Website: walmart
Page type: account-selection
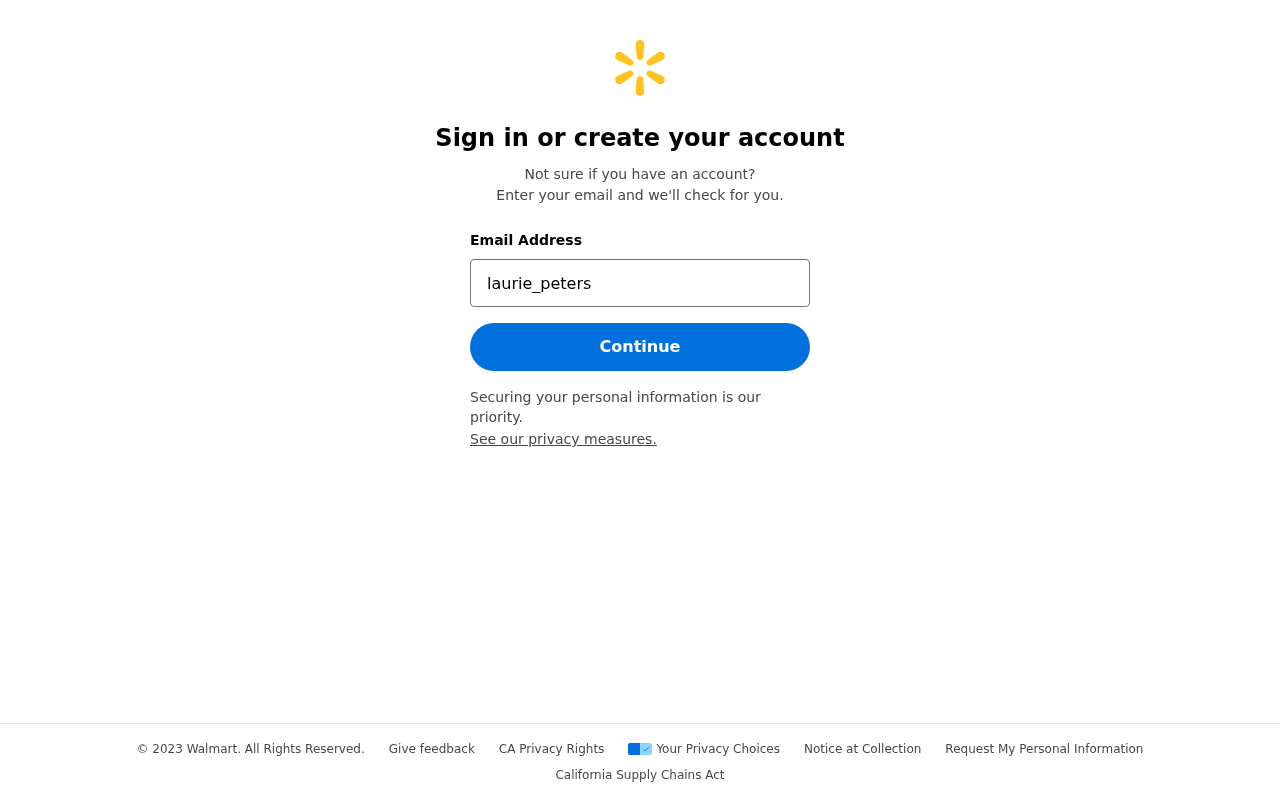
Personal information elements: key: PII_EMAIL
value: laurie_peters@yahoo.com